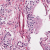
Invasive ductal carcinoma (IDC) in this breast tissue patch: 1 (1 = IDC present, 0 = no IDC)